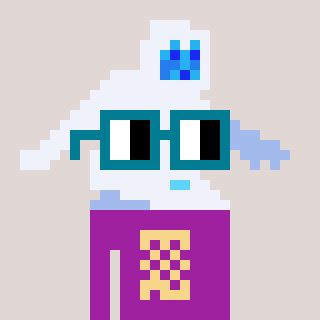
a pixel art character with square dark green glasses, a yeti-shaped head and a magenta-colored body on a warm background